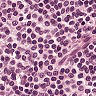
Metastatic tissue present: no